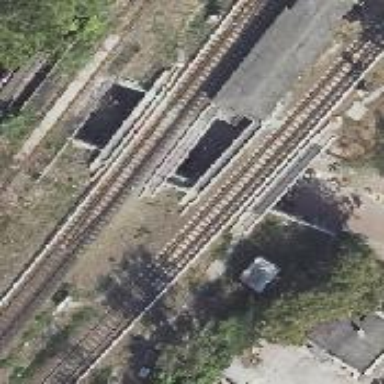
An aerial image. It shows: Bridge carrying electrified light rail track.